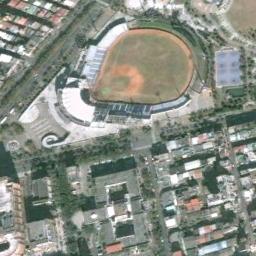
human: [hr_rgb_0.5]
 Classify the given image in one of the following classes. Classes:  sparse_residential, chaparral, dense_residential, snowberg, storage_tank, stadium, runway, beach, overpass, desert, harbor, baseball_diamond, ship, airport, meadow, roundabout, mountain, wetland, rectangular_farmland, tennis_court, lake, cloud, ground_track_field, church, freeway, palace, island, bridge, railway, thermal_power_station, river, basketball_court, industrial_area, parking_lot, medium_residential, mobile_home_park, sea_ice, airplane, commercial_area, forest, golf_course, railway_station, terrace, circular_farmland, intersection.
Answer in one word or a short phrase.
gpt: stadium